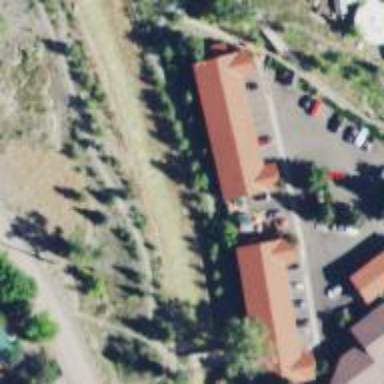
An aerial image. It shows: Motel that caters to tourists.